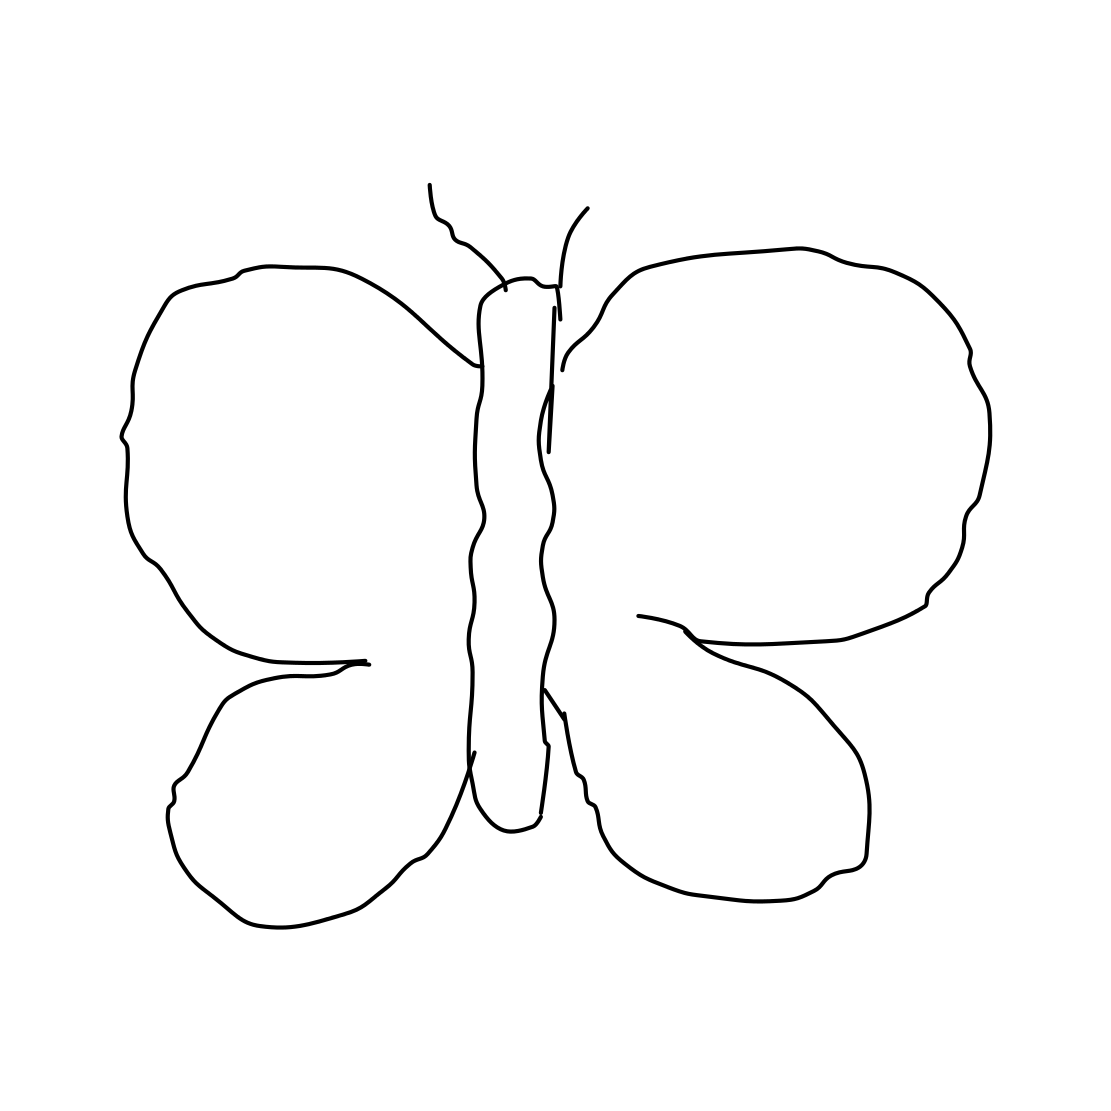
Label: butterfly